Field crop: maize
Growth stage: 2
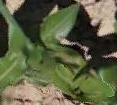
Species: maize